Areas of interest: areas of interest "Industrial Park"
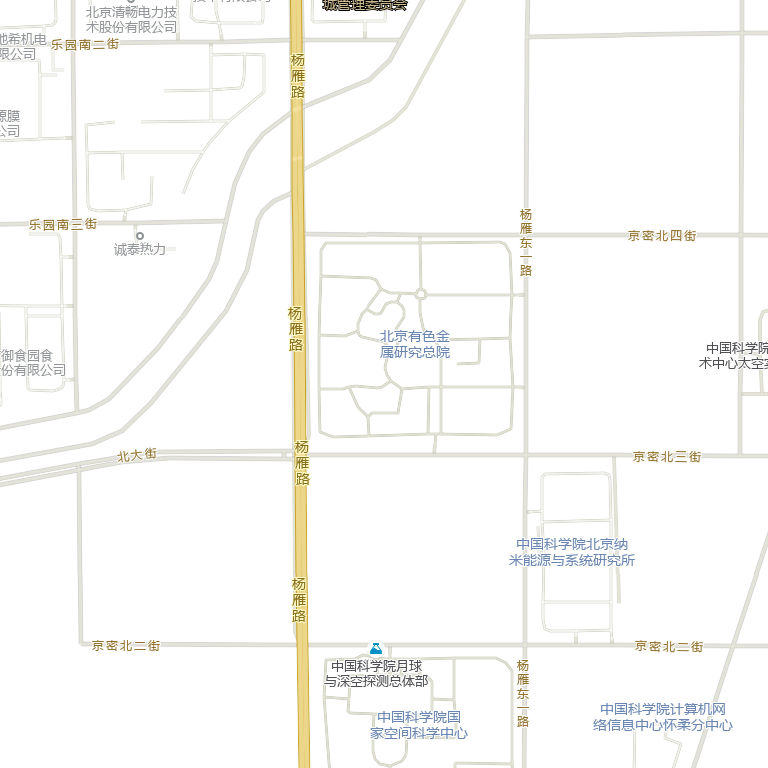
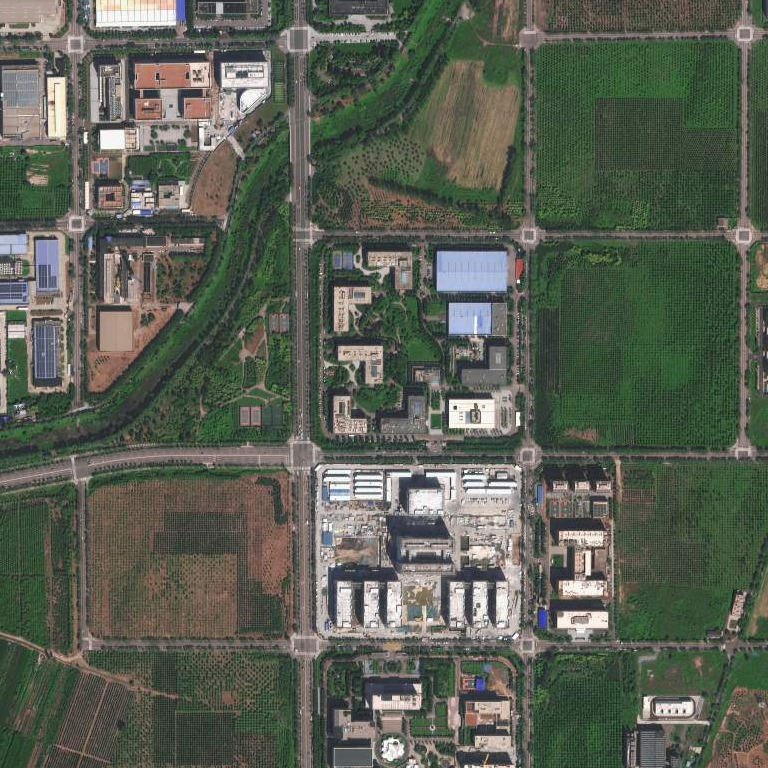